Question: I'm developing a entity relationship data model for my orchestra planning tool. The final result should be an ASP.NET/MVC4 application.
This is part of my E/R-diagram:

In the image above I try to visualize that there is a many-to-many relationship between a 'Event' and a 'Composition'. In my model I also want the possibility to store a Recording of a 'Composition' from a arbitrary 'Event' (there can be lots of different recorded versions of the very same composition from different events/concertos).
Here is what I've done so far (with the relevant code for my code-first data model):
'''
public class Composition
{
public Composition()
{
Instruments = new Collection<Instrument>();
Events = new Collection<Event>();
}
[Key]
public int Id { get; set; }
public bool Active { get; set; }
public string Name { get; set; }
public string Description { get; set; }
public TimeSpan Durata { get; set; }
public virtual Composer Composer { get; set; }
public virtual Composer Genre { get; set; }
public virtual ICollection<Instrument> Instruments { get; set; }
public virtual ICollection<Event> Events { get; set; }
}
'''
_
'''
public class Event
{
public Event()
{
Compositions = new Collection<Composition>();
Members = new Collection<Member>();
}
[Key]
public int Id { get; set; }
public bool Active { get; set; }
public string Name { get; set; }
public string Description { get; set; }
public DateTime StartDate { get; set; }
public DateTime EndDate { get; set; }
public virtual ICollection<Member> Members { get; set; }
public virtual ICollection<Composition> Compositions { get; set; }
public virtual Calendar Calendar { get; set; }
public virtual EventType EventType { get; set; }
public virtual Location Location { get; set; }
}
'''
My question: Where in my code do I add the relationship attribute "Recording"?
: Do I have to create a link table or are there better alternatives?
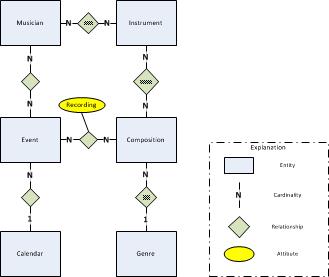
Answer: What you are trying to achieve is called a many to many relationship with attributes. In order to model N to M relationships in a relational database you will always need an intermediate table. To add the attribute with EF, you need another entity to model the relationship and map it properly. In this question it is explained how to do it:
<URL>